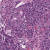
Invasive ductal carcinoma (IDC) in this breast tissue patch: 1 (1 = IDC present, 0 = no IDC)